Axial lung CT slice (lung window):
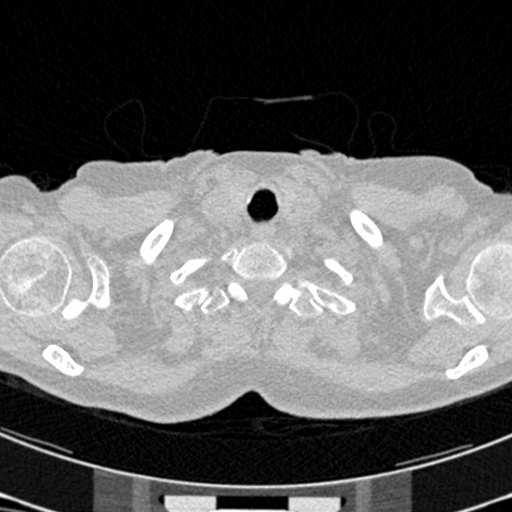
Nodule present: no